Question: I have a JAR file Movie Library.jar, its contents are depicted below:

The class PropertiesUtils is resides in the client.jar (shown in picture) and the properties files are in properties folder which resides in resources folder.
I am trying to load properties as:
'''
String absolutePath = LazyProperties.class.getClass().getResource(filePath).getPath();
File file = new File(absolutePath);
InputStream stream = new FileInputStream(file);
Properties properties = new Properties();
properties.load(stream);
'''
But it is showing:
'''
file:\D:\Code\MovieLibraryuild\jar\Movie%20Library.jar!
esources\properties\movie_library.properties (The filename, directory name, or volume label syntax is incorrect)
'''
I am unable to figure it as 'System.out.println(file)' prints:
'''
file:/D:/Code/MovieLibrary/build/jar/Movie%20Library.jar!/resources/properties/movie_library.properties
'''
Any help is appreciable. Thanks in advance.
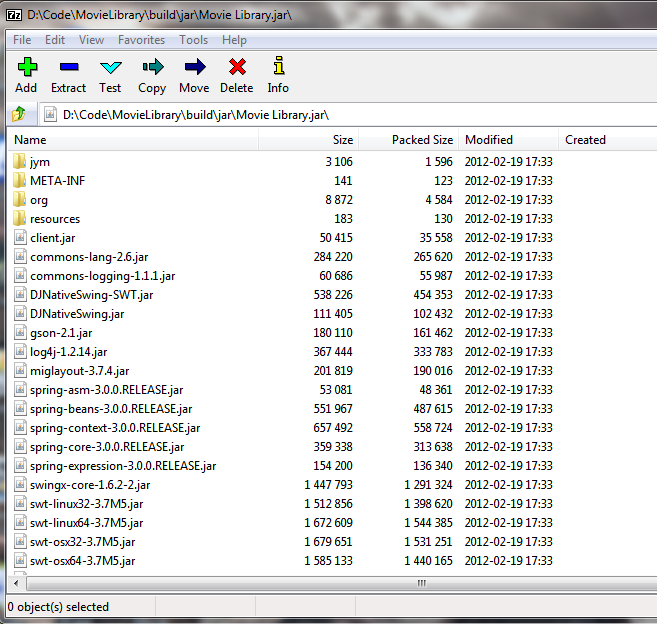
Answer: If the property file is inside jar file, it is no longer a physical file
'''
props.load(LazyProperties.class.getResourceAsStream("/properties/movie_libraryproperties"));
'''